Interaction volume radius: 10 \u00c5
Interaction volume height: 35 \u00c5
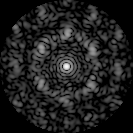
Disorder parameter: 0.6904